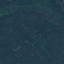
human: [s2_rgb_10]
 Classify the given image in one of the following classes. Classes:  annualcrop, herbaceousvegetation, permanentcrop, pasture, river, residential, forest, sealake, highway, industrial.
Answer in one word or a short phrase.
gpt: Forest